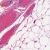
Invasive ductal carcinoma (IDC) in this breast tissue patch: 0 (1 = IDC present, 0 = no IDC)